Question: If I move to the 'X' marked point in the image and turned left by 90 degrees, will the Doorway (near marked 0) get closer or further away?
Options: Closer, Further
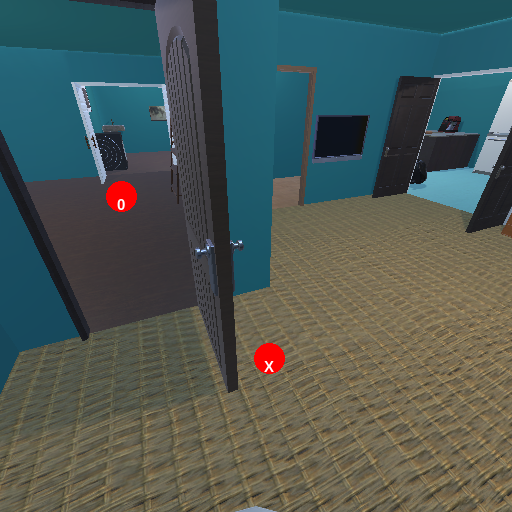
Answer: Closer